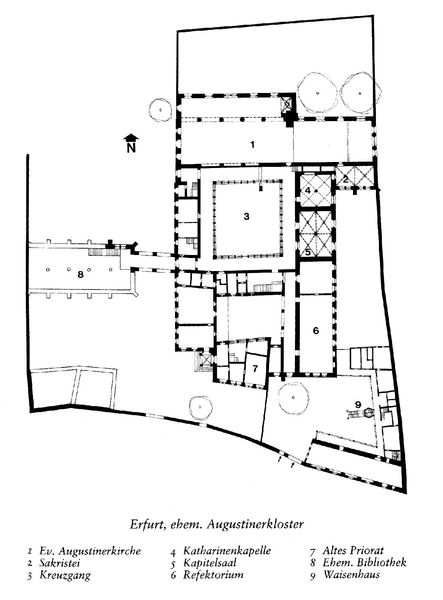
Titel: ehemaliges Augustinerkloster in Erfurt
Standort: Erfurt (EU - D - Thüringen)
Schlagwörter: weiß, fenster, schwarz, skizze, zeichnung, gebäude, architektur, häuser, kirche, schuppen, schrift, türen, saal, zahlen, ziffern, deutsch, wände, kloster, schwarzweiß, mauern, mittelalter, kapelle, richtung, plan, bibliothek, legende, waisenhaus, grundriss, kreuzgang, bauplan, ausrichtung, erfurt, evangelisch, sakristei, nord, nordpfeil, refektorium, kapitelsaal, augustiner, priorat, weisenhaus, augustinerkloster, beschreibund, katharinenkapelle